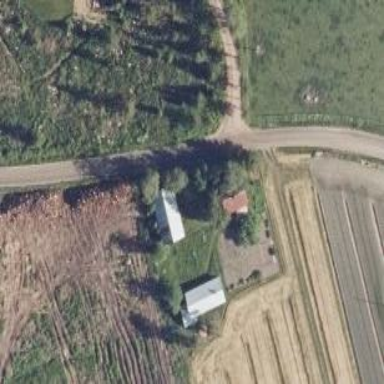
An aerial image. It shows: Farm.